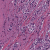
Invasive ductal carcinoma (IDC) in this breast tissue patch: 1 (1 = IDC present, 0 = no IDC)